Field crop: maize
Growth stage: 2
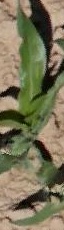
Species: maize